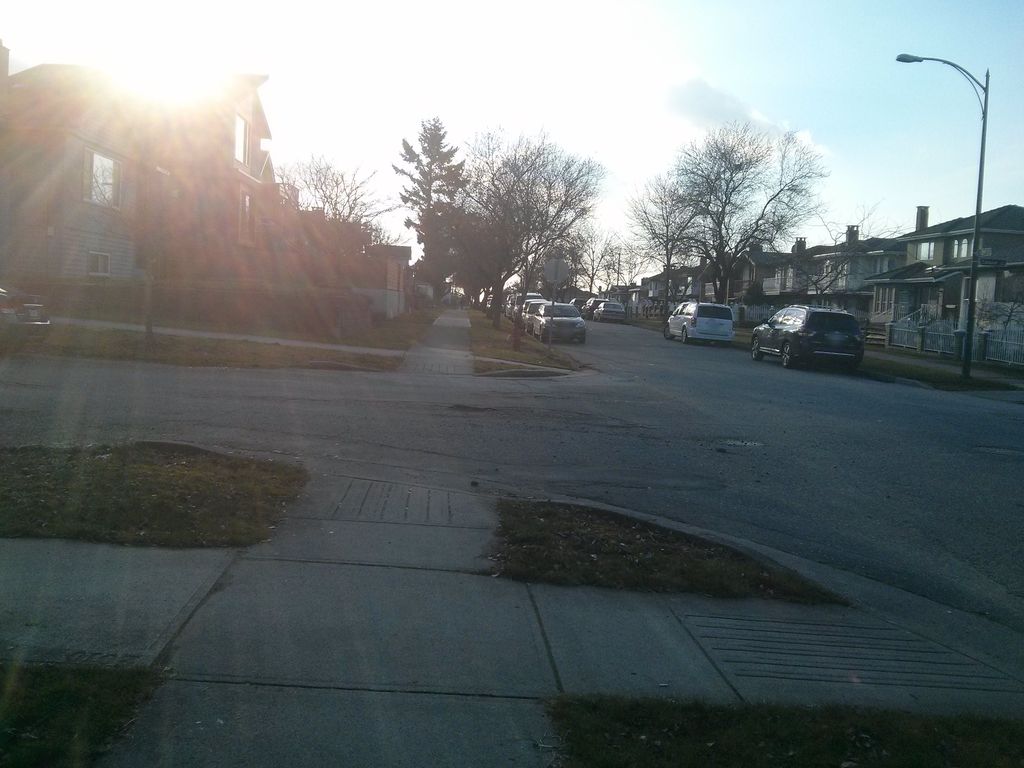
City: vancouver